Field crop: maize
Growth stage: 2
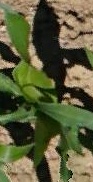
Species: maize